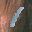
Label: 1